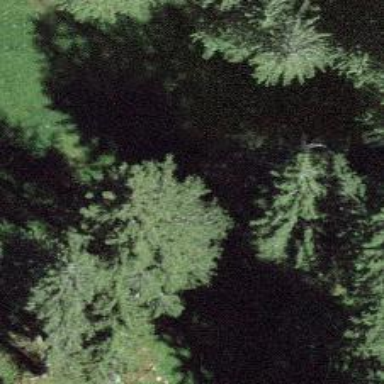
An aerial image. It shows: Beautiful tree in nature.